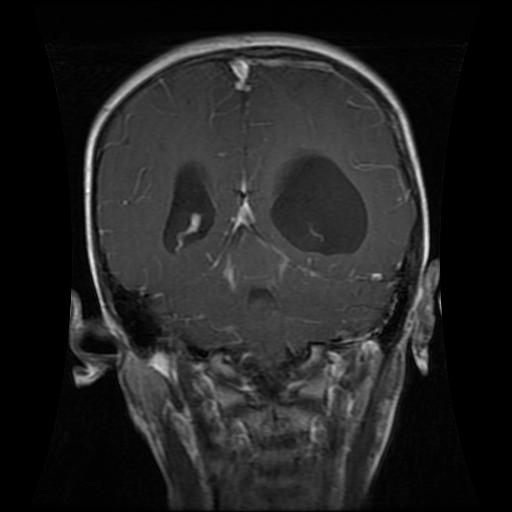
Label: glioma